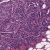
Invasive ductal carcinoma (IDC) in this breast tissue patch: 1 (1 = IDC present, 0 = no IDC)